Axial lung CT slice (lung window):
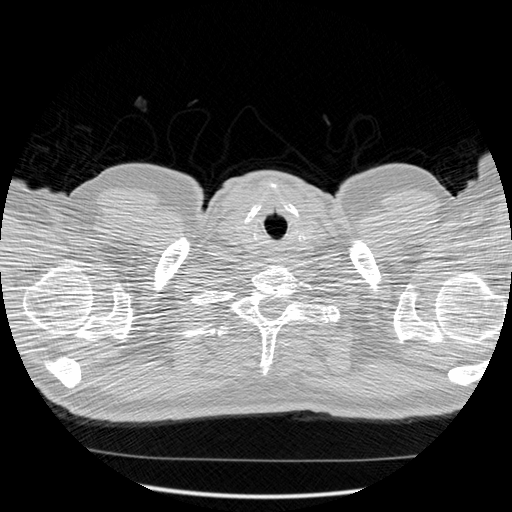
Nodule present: no